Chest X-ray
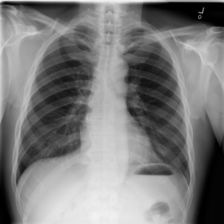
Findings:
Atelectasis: negative
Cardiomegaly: negative
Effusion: negative
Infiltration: negative
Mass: negative
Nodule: negative
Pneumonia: negative
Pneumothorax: negative
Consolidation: negative
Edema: negative
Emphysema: negative
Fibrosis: negative
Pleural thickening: negative
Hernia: negative